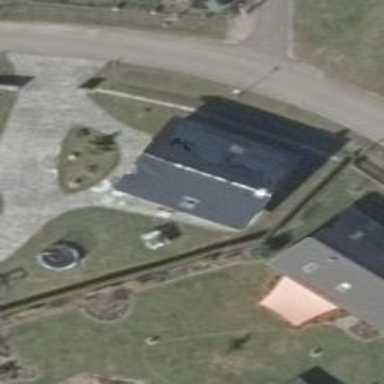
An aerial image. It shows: Residential building.